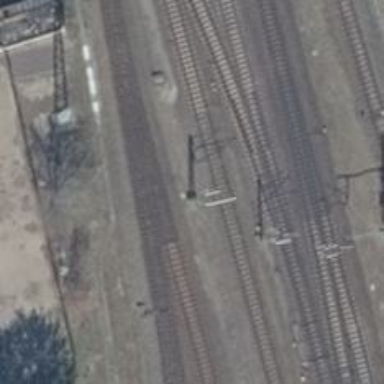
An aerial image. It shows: Railway with electrified contact lines.